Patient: sex M, age 74
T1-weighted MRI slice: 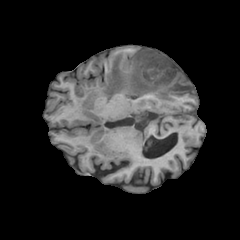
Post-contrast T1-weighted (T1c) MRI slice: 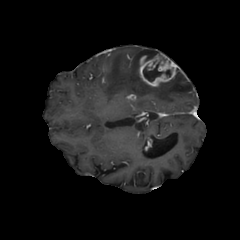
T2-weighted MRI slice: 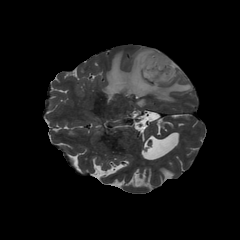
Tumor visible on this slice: yes
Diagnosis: Glioblastoma, IDH-wildtype
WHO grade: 4